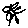
Label: flower